高一 · 代数
$f(x)$ 是定义在 $(0,+\infty)$ 上的增函数, 则不等式 $f(x)>f(8(x-2))$ 的解集是 $(\quad)$
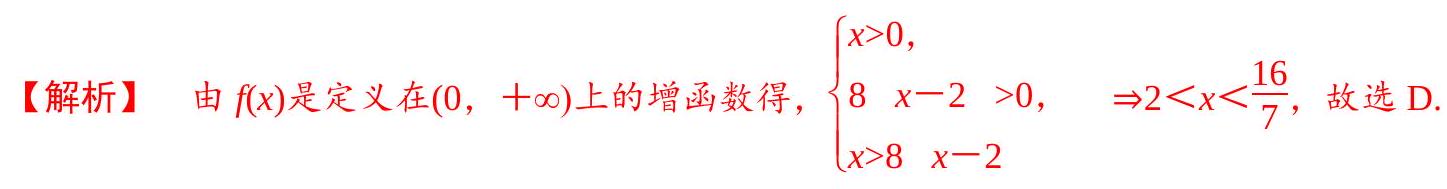
A. $(0,+\infty)$
B. $(0,2)$
C. $(2,+\infty)$
D. $\left(2, \frac{16}{7}\right)$

!
答案: D